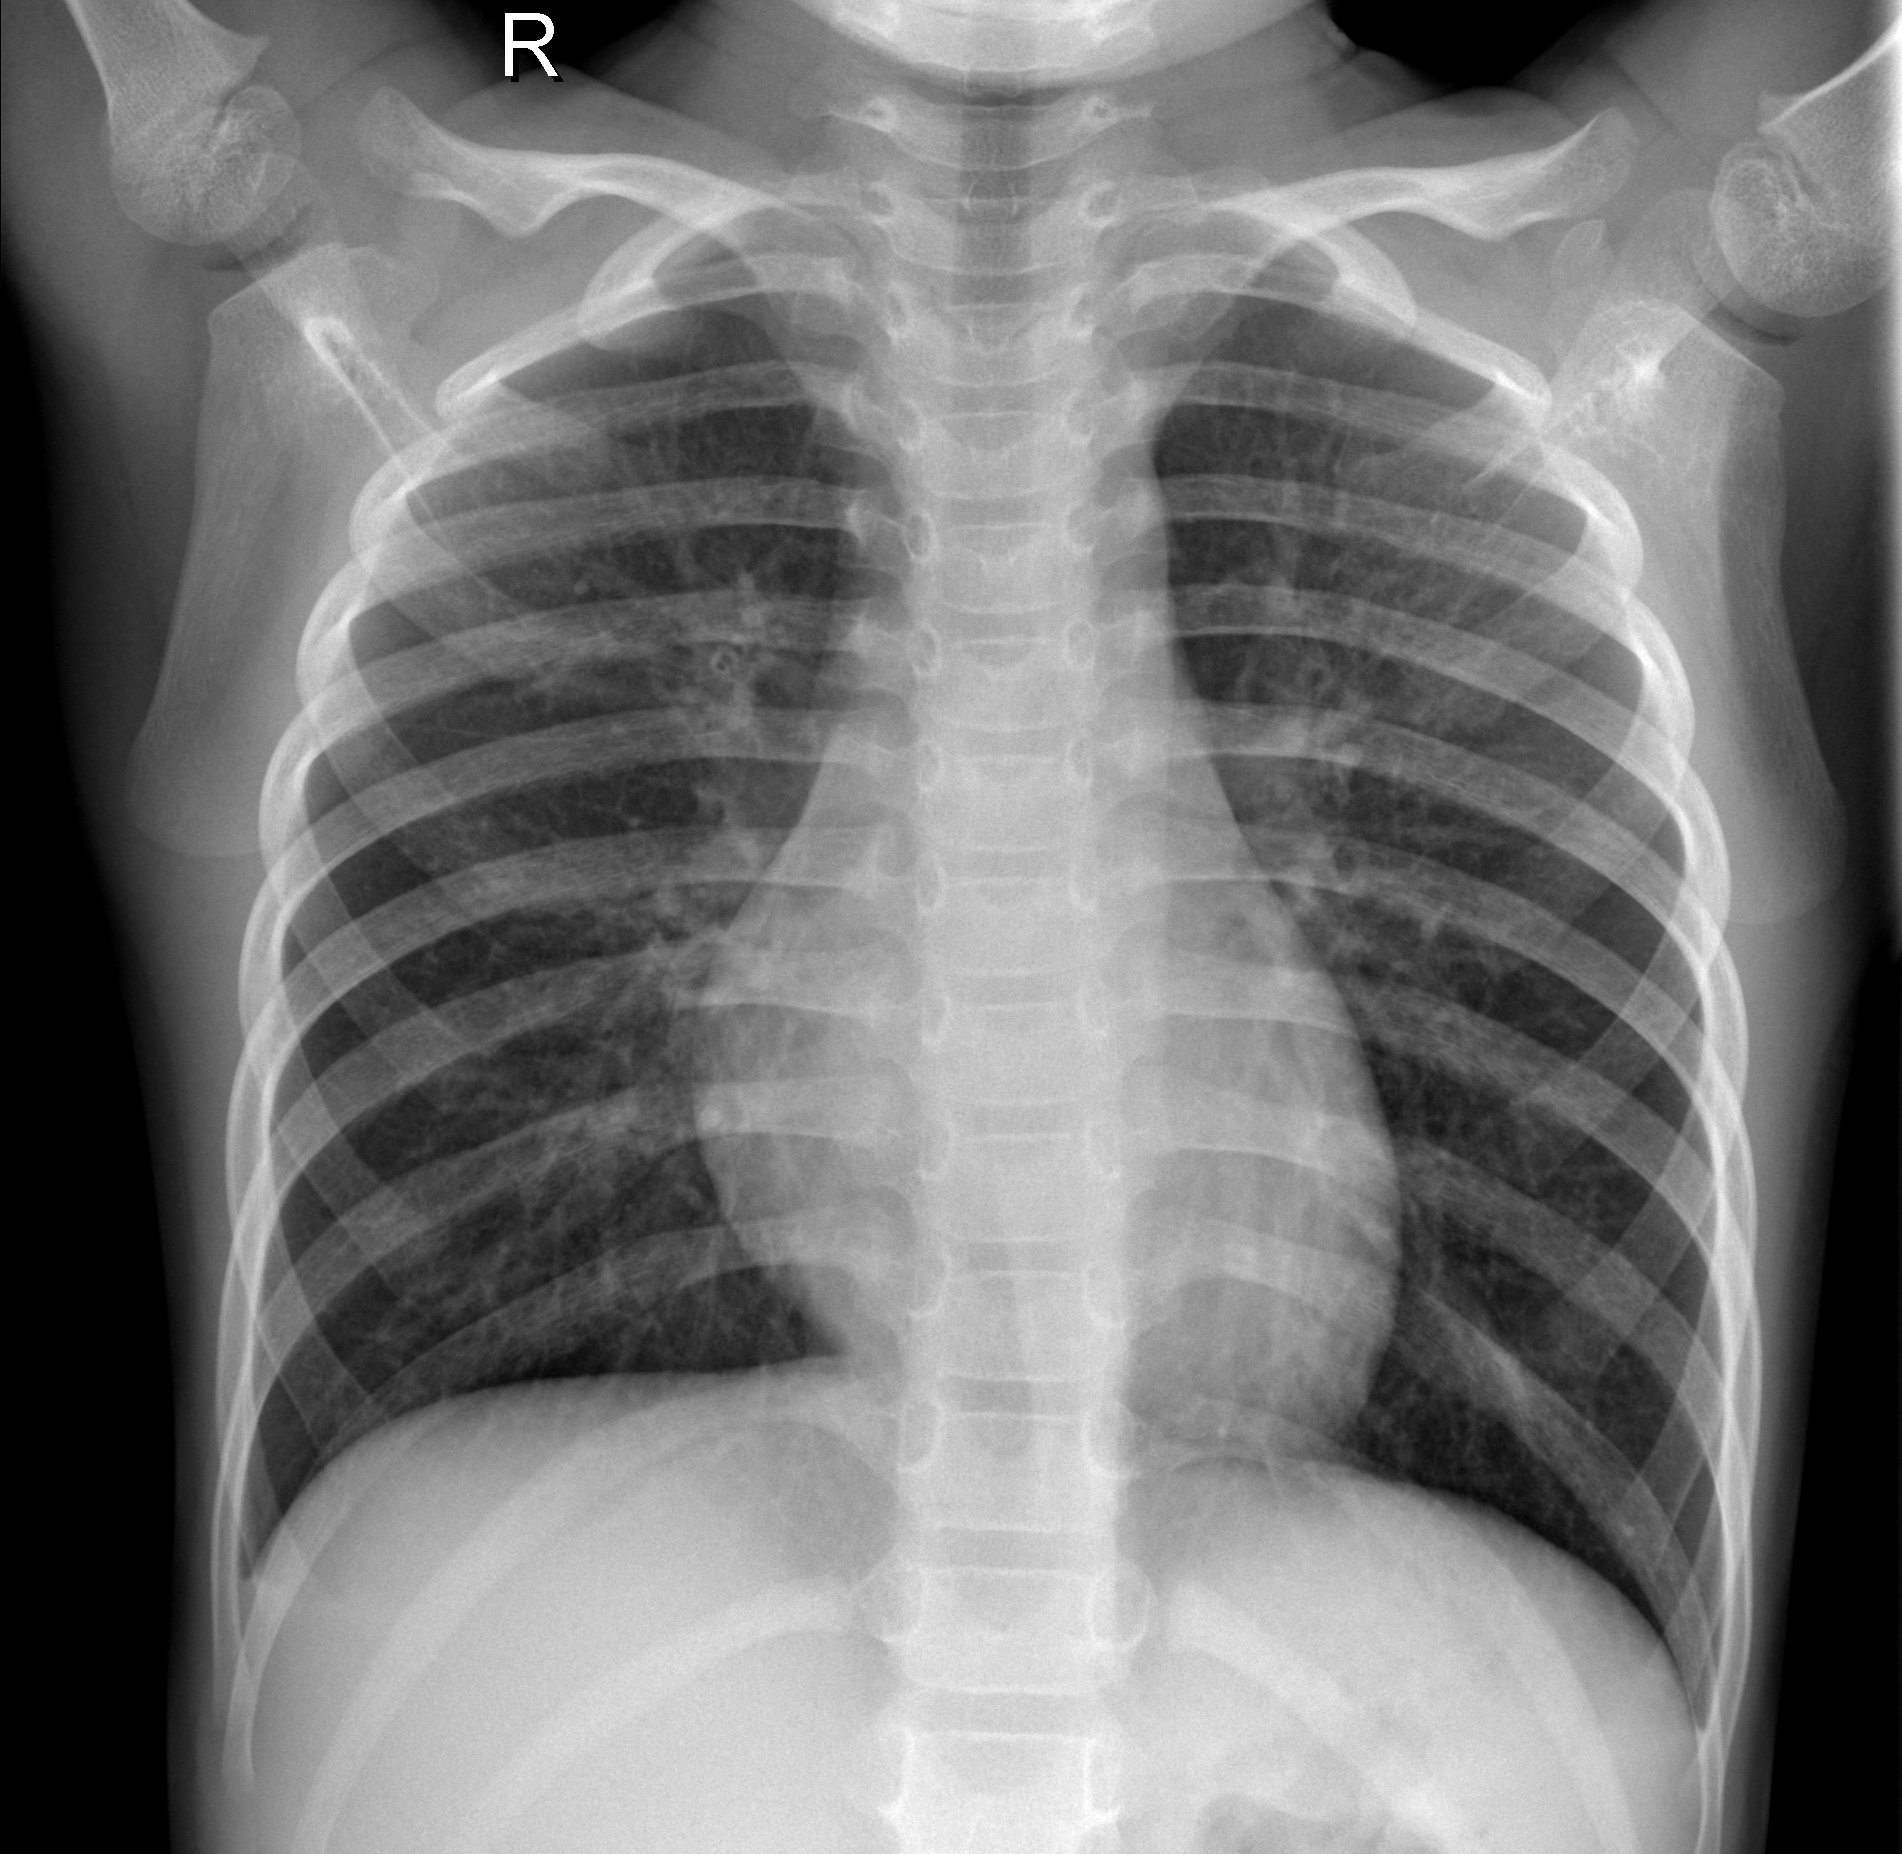
Diagnosis: NORMAL